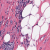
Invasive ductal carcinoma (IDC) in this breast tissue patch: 1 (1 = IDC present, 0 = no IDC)